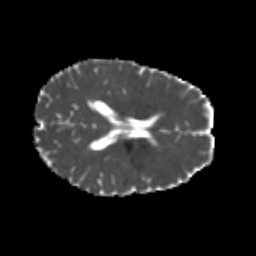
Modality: MD
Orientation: axial
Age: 24
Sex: female
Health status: healthy
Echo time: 0.074 s